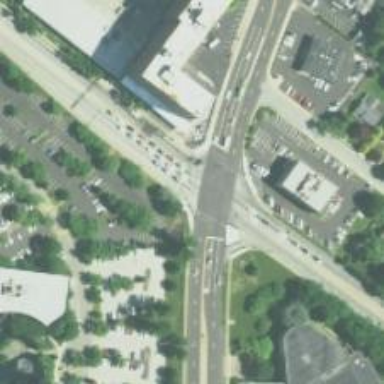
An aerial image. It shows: Crossing road.